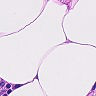
Metastatic tissue present: no